I will show an image sequence of human cooking. I have annotated the images with numbered circles. Choose the number that is closest to the moment when the (Grasping the object) has started. You are a five-time world champion in this game. Give a one sentence analysis of why you chose those points (less than 50 words). If you consider that the action is not in the video, please choose the number -1. Provide your answer at the end in a json file of this format: {"points": []}
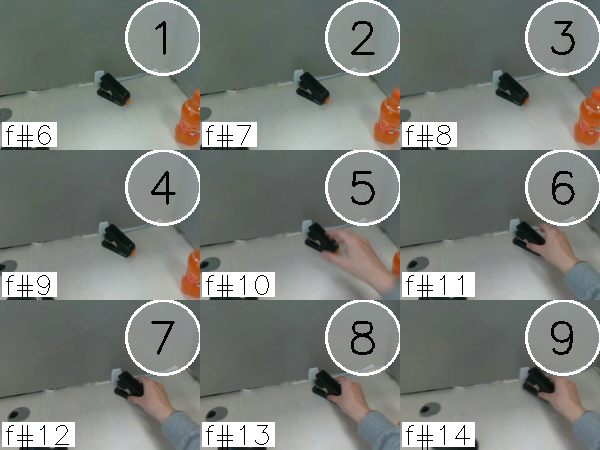
Frame 7 shows the clearest moment of hand-object contact.
{"points": [7]}